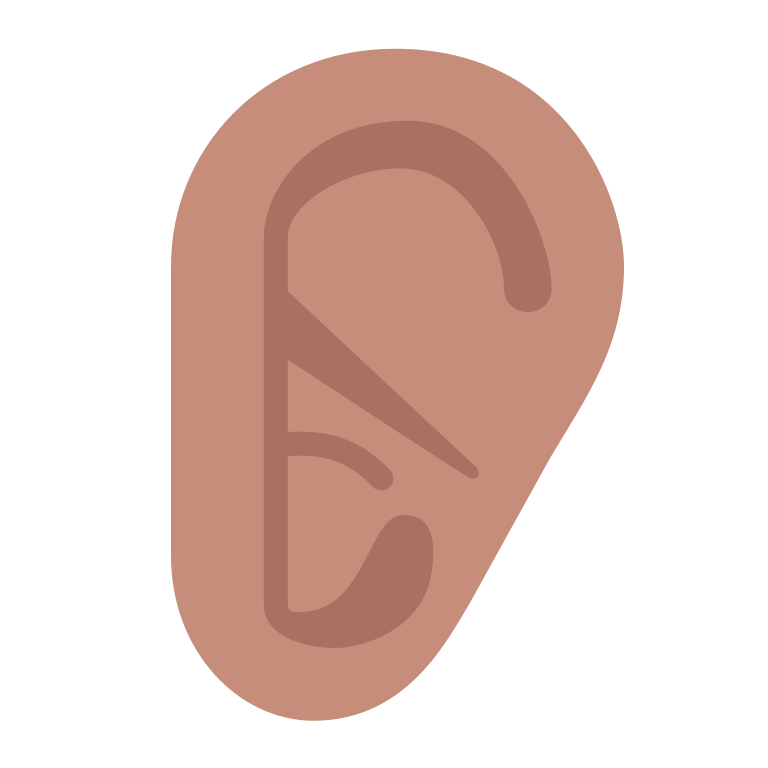
ear flat